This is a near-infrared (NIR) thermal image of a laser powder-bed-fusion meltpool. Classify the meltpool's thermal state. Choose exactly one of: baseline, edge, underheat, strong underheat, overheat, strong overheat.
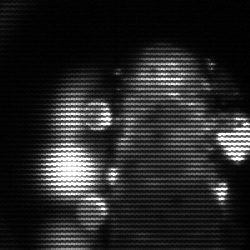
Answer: strong underheat